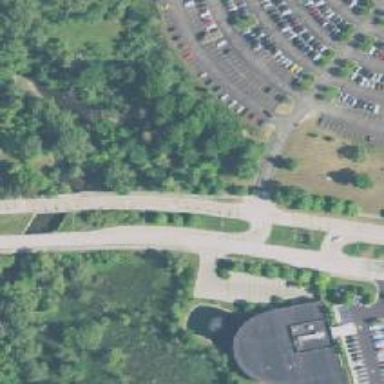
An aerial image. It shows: Secondary link road.